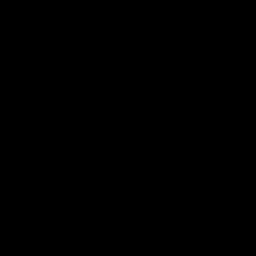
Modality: MD
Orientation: coronal
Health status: healthy
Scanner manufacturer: siemens
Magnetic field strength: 3 T
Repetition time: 10.6 s
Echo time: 0.092 s